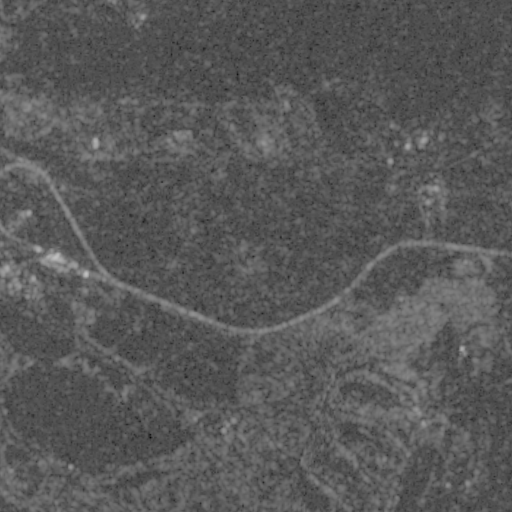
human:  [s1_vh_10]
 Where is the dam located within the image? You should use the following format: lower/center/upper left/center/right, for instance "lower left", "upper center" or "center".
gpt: The dam is located in the center left of the image.
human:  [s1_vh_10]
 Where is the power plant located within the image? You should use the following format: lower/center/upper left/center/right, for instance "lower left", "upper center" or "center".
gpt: The power plant is located in the upper right of the image.
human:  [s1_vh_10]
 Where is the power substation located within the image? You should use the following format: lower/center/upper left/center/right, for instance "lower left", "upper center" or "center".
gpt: The power substation is located in the upper left of the image.
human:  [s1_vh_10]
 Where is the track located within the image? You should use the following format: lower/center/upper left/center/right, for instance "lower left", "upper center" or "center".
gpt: There is no track in the image.

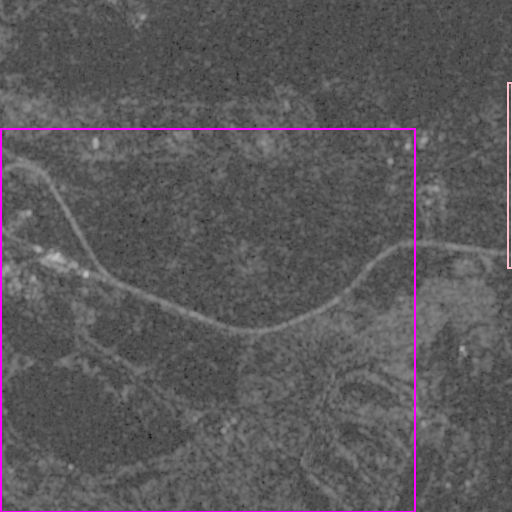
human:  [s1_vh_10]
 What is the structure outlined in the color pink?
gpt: The structure outlined in pink is a power plant.
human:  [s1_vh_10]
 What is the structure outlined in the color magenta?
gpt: The structure outlined in magenta is a quarry.
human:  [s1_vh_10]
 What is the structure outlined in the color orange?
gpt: There is no orange outline.